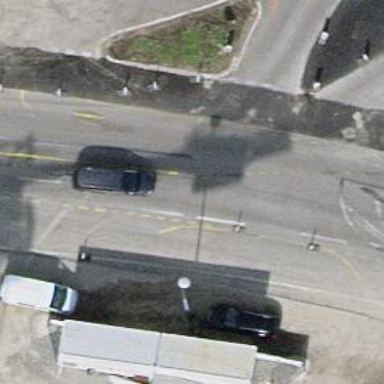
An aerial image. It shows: Uncontrolled zebra crossing on the road.